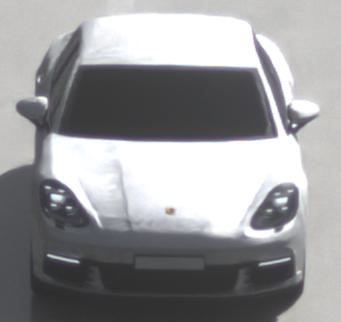
Make: Porsche
Model: Panamera
Detailed model: Panamera (971)
Model produced from: 2016/11
Model produced until: 2018/08
Doors: 5
Color: white
Road condition: wet road
Daytime: morning or afternoon
Contrast: low contrast